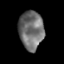
Tissue: skin
Cell type: Epithelial cells
Senescence score: 0.2714
Nuclear area (px): 926
Mean DAPI intensity: 111.602